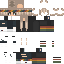
A female human skin with medium skin, wearing brown long hair dressed in a blue hoodie and black pants, featuring a closed mouth.